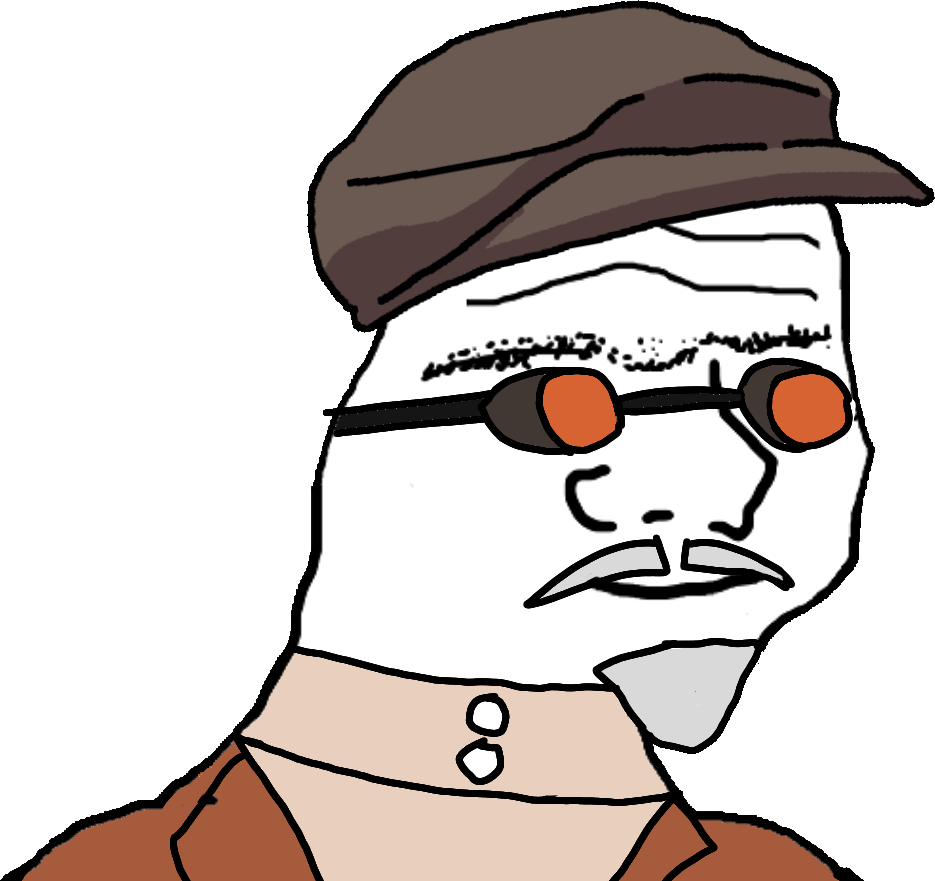
Label: 5_Boomer